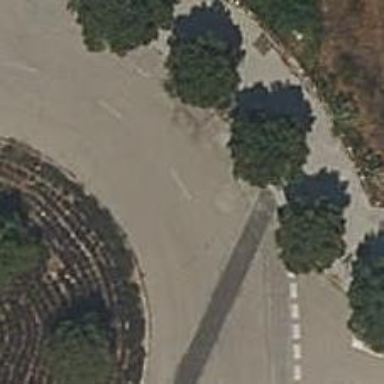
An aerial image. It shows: Unclassified road featuring roundabout.